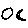
Label: moon